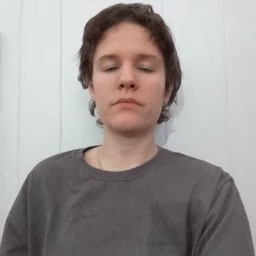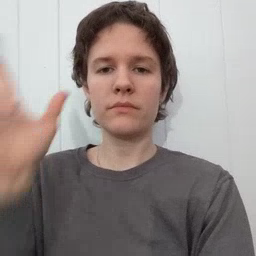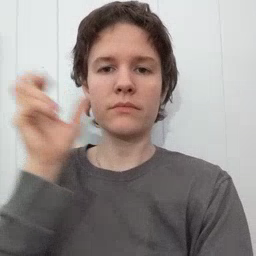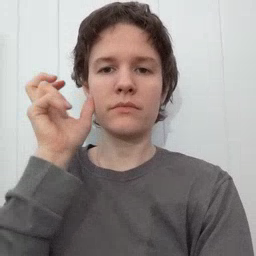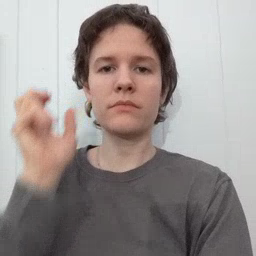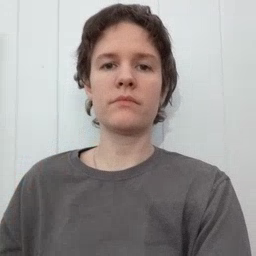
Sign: hear